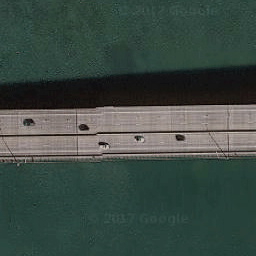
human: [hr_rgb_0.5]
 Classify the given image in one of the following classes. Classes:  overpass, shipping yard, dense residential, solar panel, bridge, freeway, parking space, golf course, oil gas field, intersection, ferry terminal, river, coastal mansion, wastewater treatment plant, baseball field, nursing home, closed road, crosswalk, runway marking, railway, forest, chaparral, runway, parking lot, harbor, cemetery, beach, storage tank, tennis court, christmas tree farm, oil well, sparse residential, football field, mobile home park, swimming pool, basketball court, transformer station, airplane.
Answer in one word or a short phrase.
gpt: bridge